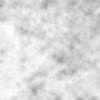
Label: no_change